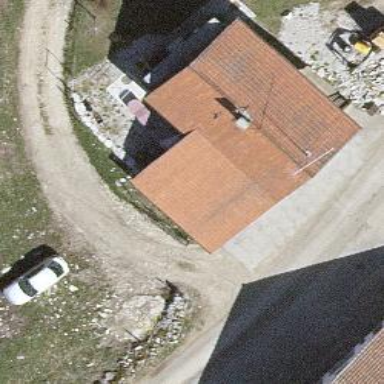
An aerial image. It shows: Farm auxiliary building with gabled roof.